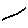
Label: line